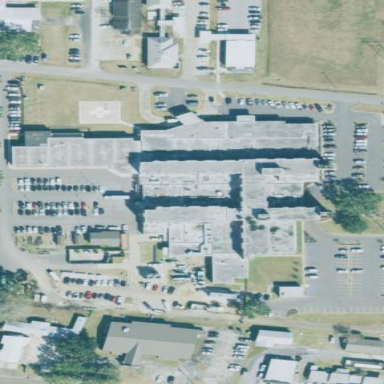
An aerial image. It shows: Hospital.